Interaction volume radius: 10 \u00c5
Interaction volume height: 25 \u00c5
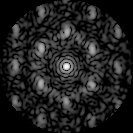
Disorder parameter: 0.5691